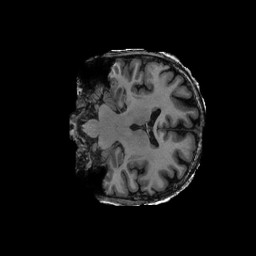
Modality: T1w
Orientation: coronal
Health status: ill
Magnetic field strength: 3 T